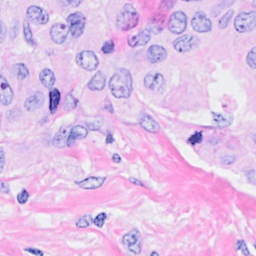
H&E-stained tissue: Breast